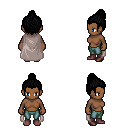
a pixel art fantasy rpg character, female body template, human, dark skin, gray cape, teal pants, black short topknot hairstyle, maroon shoes, four views (front, back, left, right), 2x2 character sprite sheet, small pixel art, hard edges, no anti-aliasing